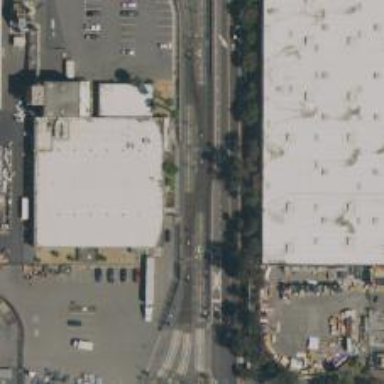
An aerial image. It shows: Light rail service yard with electrified contact lines.